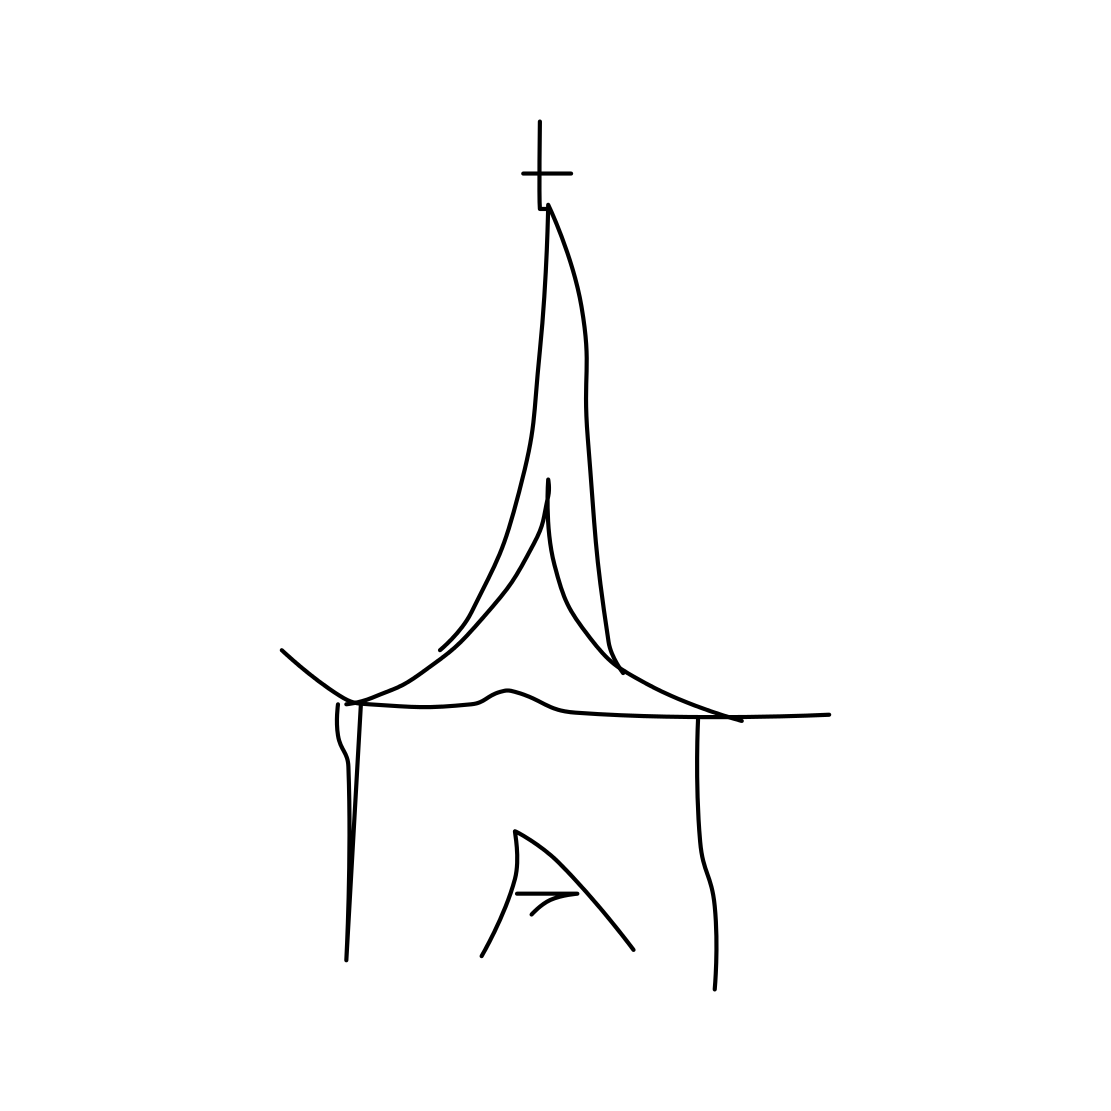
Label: church